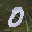
Label: 0